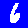
Digit: 6